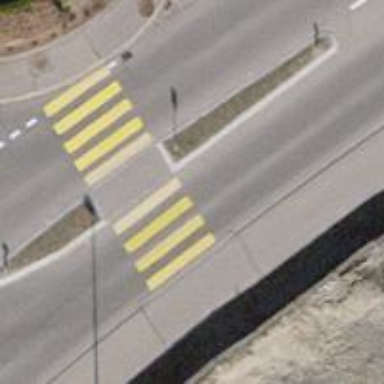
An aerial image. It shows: Uncontrolled and marked road crossing.